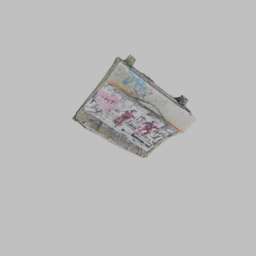
Label: architecture